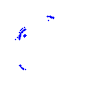
Particle: proton